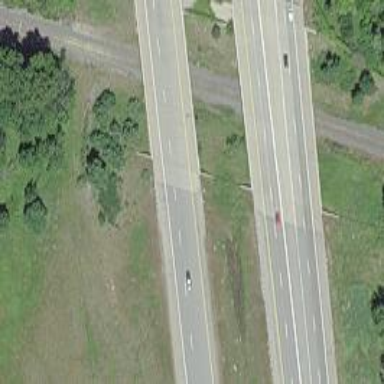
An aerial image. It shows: Motorway bridge.